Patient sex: M
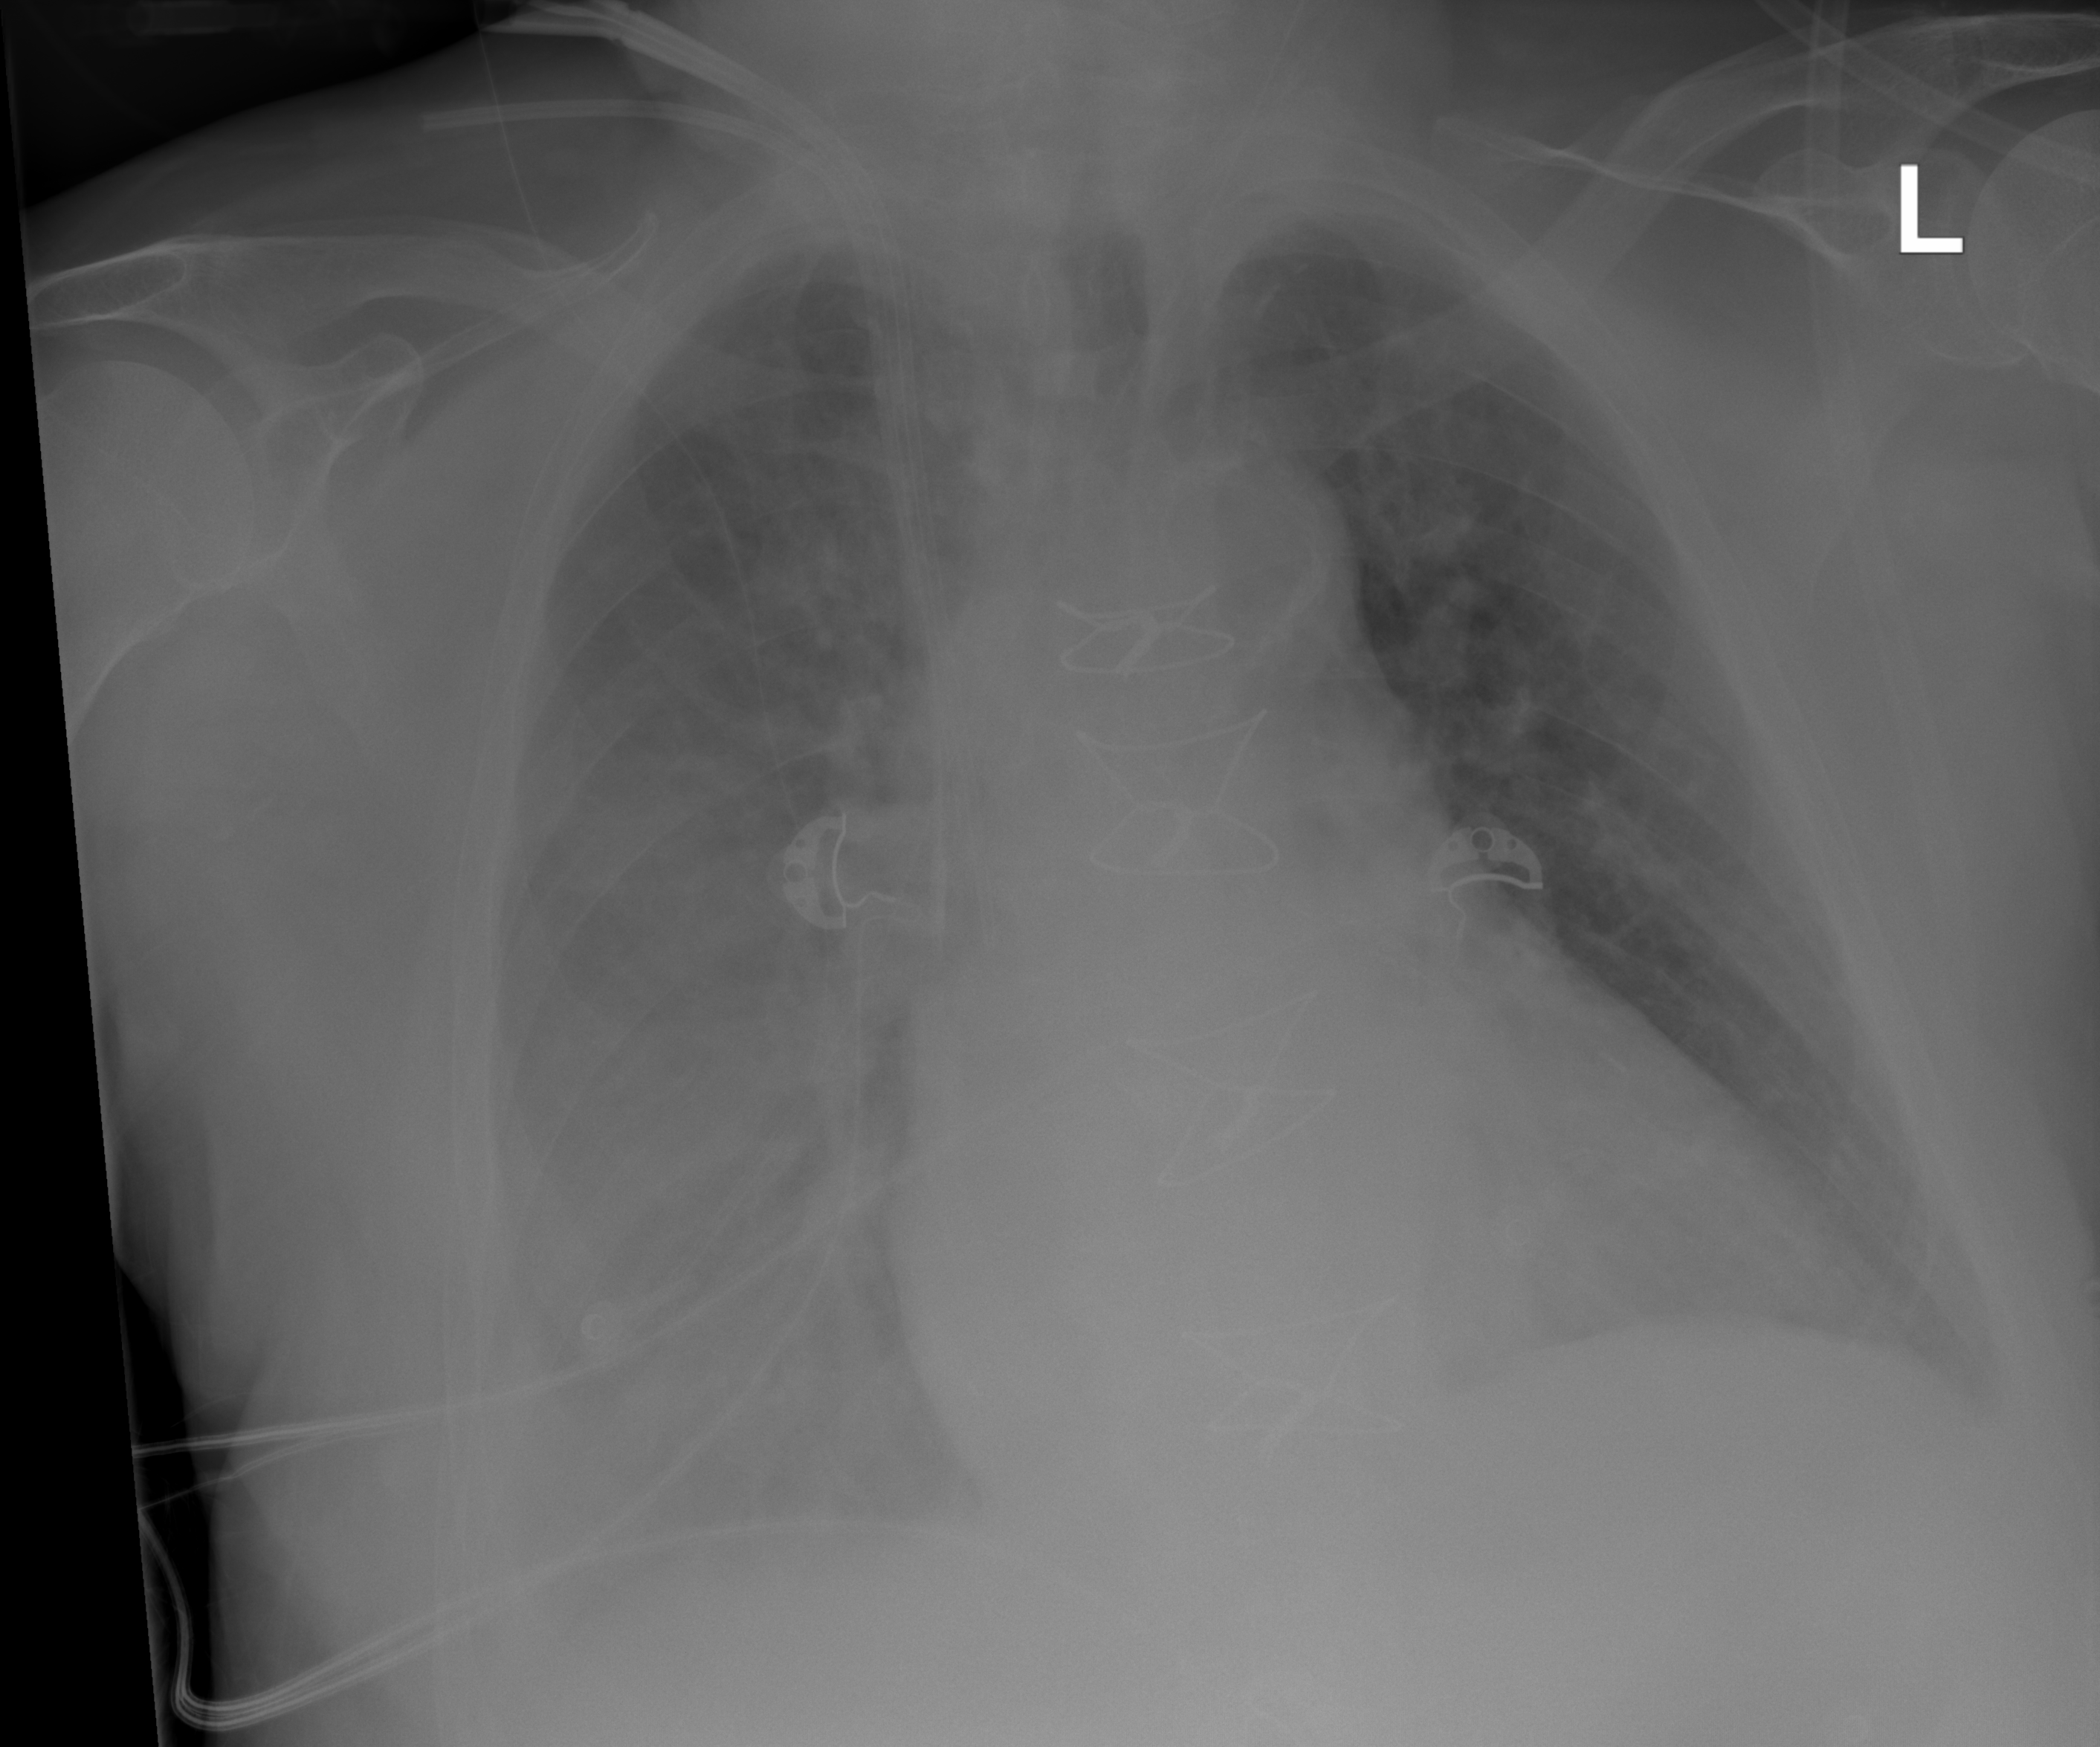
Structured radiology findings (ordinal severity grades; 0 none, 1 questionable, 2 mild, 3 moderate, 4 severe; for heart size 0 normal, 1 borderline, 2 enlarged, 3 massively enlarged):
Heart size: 1
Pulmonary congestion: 2
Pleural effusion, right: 2
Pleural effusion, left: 0
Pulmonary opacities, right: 0
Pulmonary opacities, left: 0
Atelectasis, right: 2
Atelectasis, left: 0